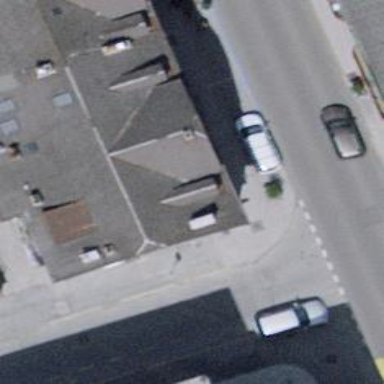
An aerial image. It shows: Café.